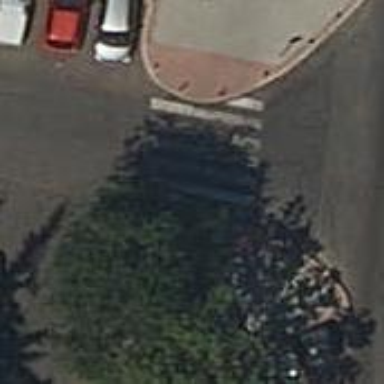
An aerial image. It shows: Bollard barrier.